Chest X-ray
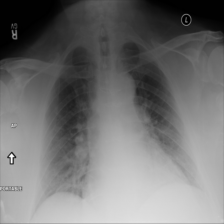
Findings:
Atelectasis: negative
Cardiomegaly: negative
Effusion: negative
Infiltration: negative
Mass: negative
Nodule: negative
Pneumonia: negative
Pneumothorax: negative
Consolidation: negative
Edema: negative
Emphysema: negative
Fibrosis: negative
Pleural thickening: negative
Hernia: negative